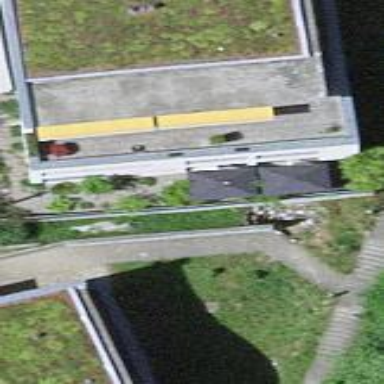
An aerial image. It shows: Residential building.